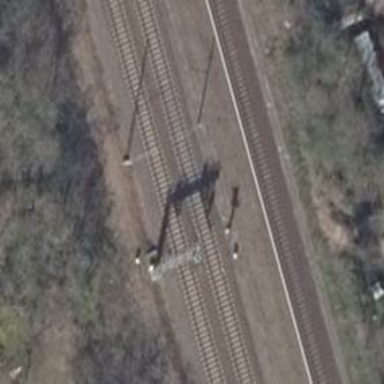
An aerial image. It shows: Railway signal.